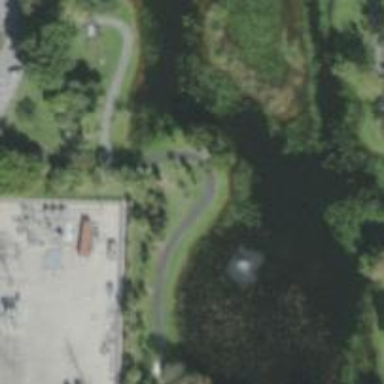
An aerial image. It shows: Disc golf hole.